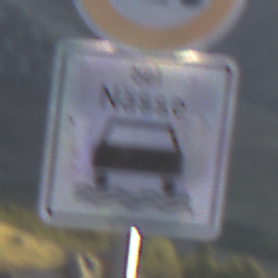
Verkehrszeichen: BeiNaesse
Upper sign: Geschwindigkeit120
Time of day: SunriseSunset
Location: Outdoor (Nature)
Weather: Clear
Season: NotSpecified
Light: Natural